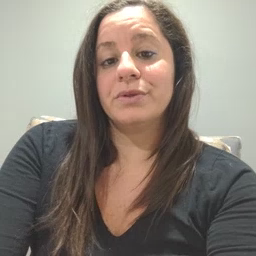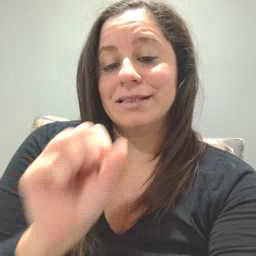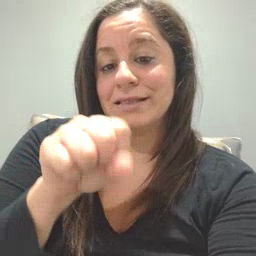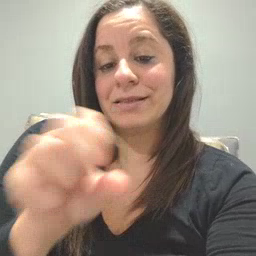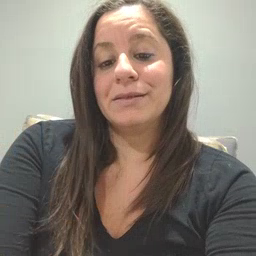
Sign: yes